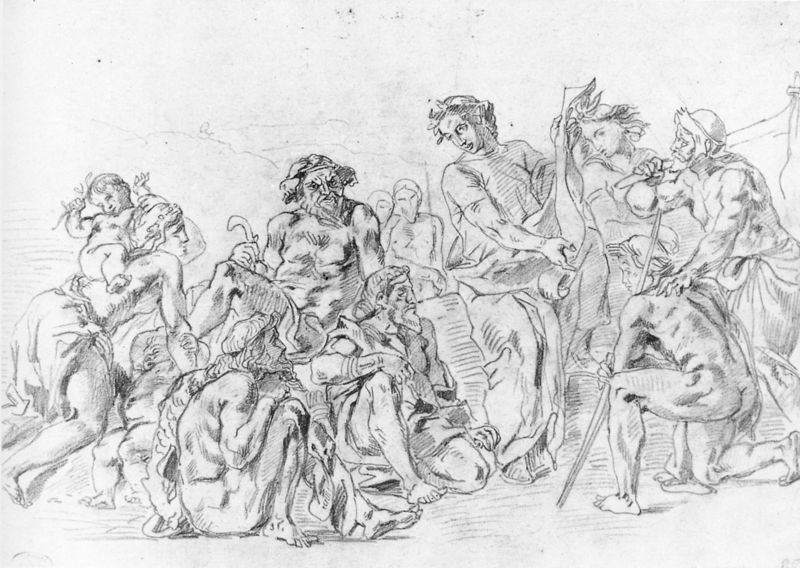
Titel: Studie für die Orpheus Kuppel
Künstler: Eugène Delacroix
Institution: Paris, Palais Bourbon
Schlagwörter: himmel, mann, nackt, sitzen, frau, haar, männer, skizze, zeichnung, haare, kind, stock, beine, füße, alter mann, baby, barfuss, zweig, lorbeer, lorbeerkranz